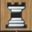
Piece: bR